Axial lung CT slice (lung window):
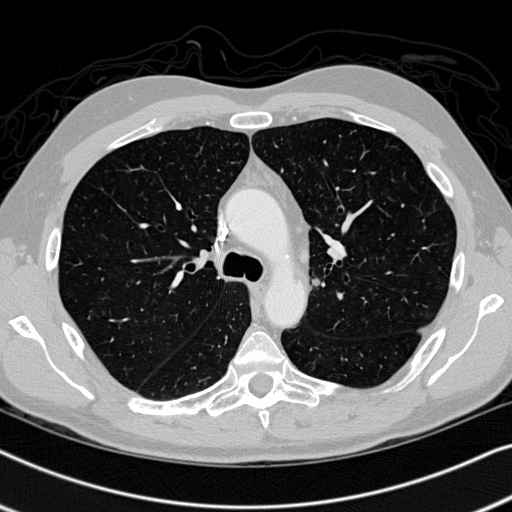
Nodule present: yes
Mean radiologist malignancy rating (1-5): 2.5